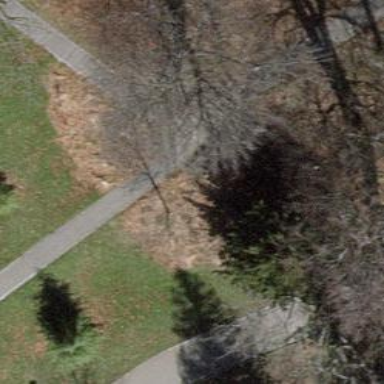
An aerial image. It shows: Bench for seating.